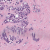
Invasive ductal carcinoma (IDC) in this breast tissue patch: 0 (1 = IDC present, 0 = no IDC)